Brain MRI, t1w sequence, axial 2D slice.
Patient: age 41, sex F, weight 95 kg, height 1.95 m
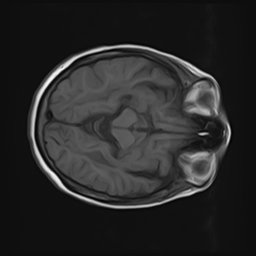